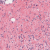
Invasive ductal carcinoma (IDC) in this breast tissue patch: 1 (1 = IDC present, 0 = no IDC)